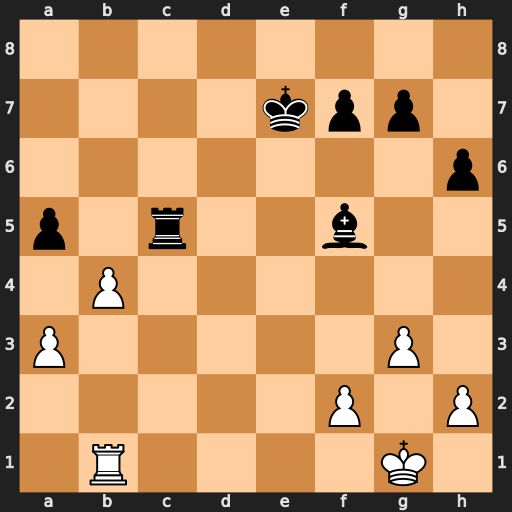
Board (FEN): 8/4kpp1/7p/p1r2b2/1P6/P5P1/5P1P/1R4K1
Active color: w
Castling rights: -
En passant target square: -
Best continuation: Re1+ Be6 bxc5